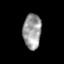
Tissue: skin
Cell type: Epithelial cells
Senescence score: 0.6941
Nuclear area (px): 623
Mean DAPI intensity: 156.427